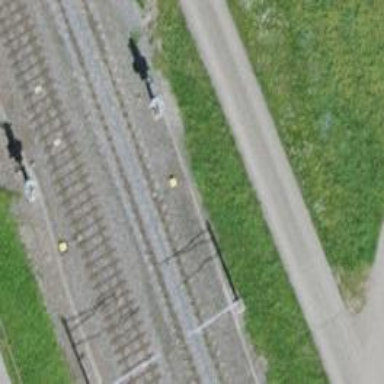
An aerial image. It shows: Single railway track with electrification through contact line.